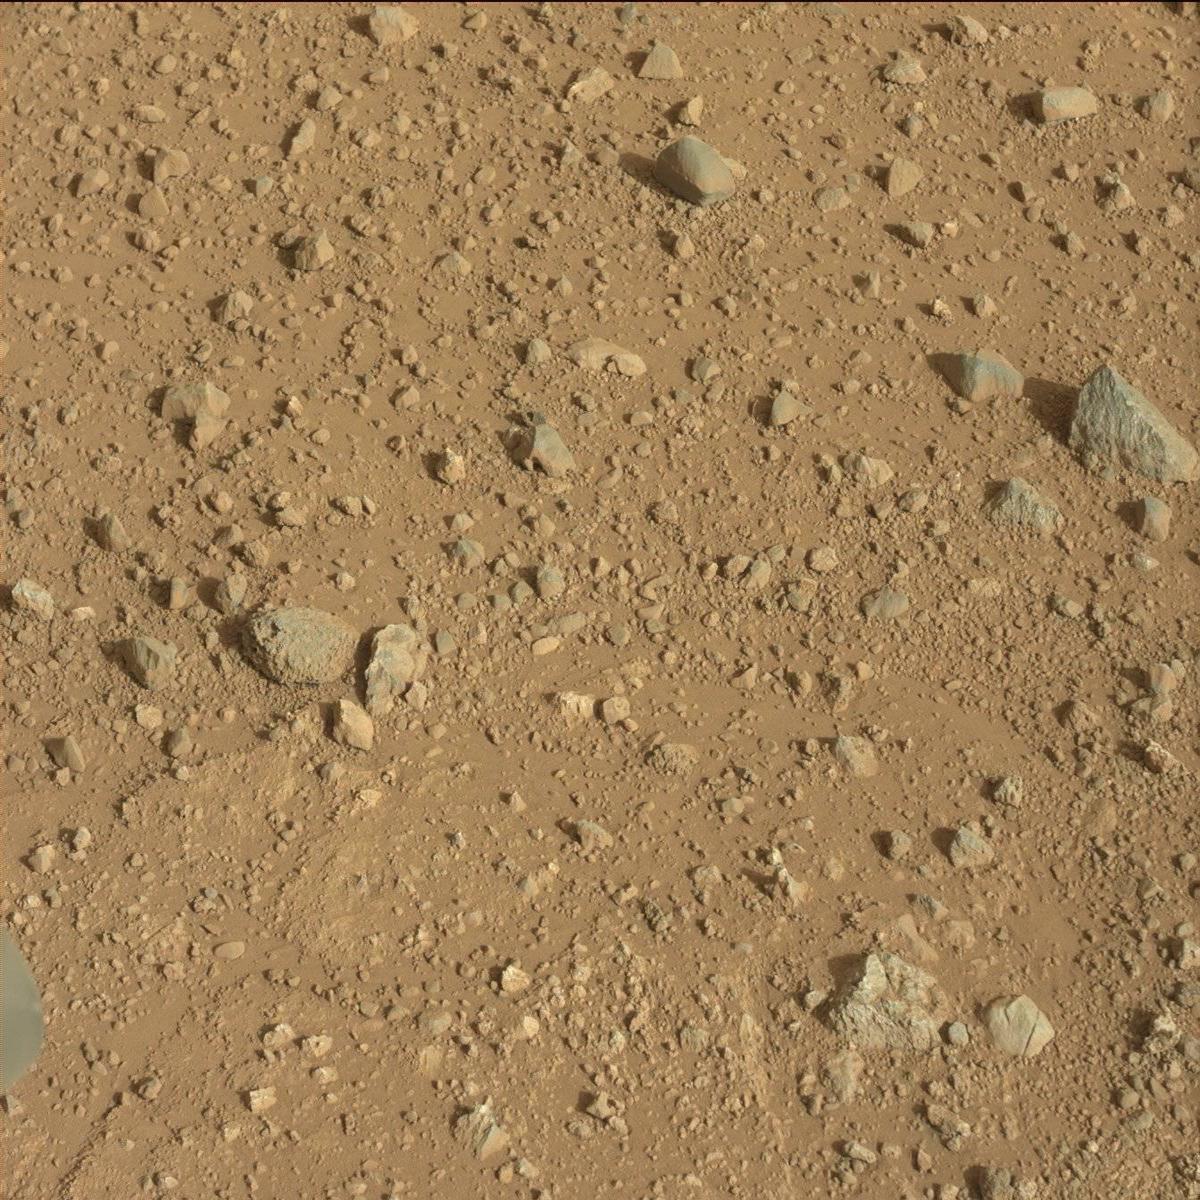
Terrain classes present: Bedrock, Rock, Rover, Sand / Soil